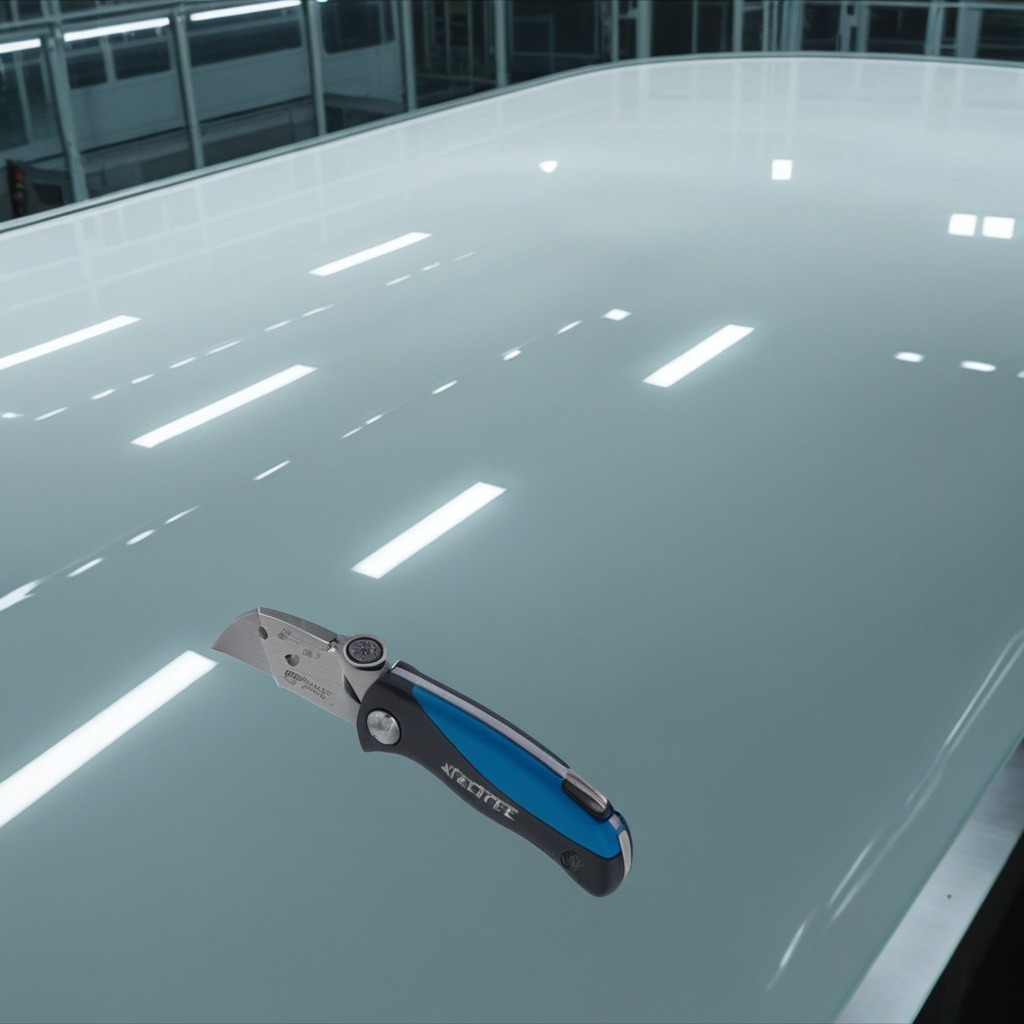
A utility knife is lying on the table in a ship maintenance bay.